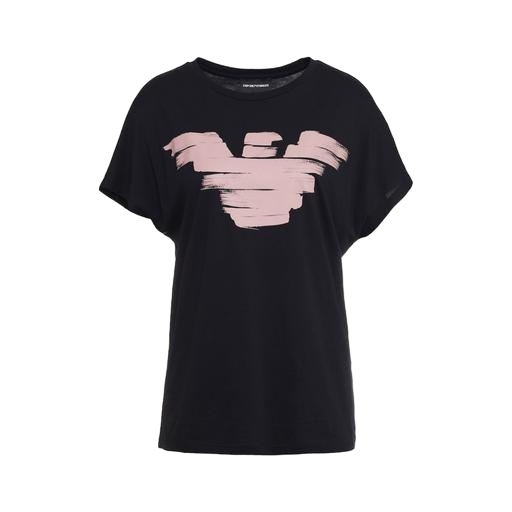
black eagle-print t-shirt, batwing t-shirt, women's black heart logo t-shirt, white background